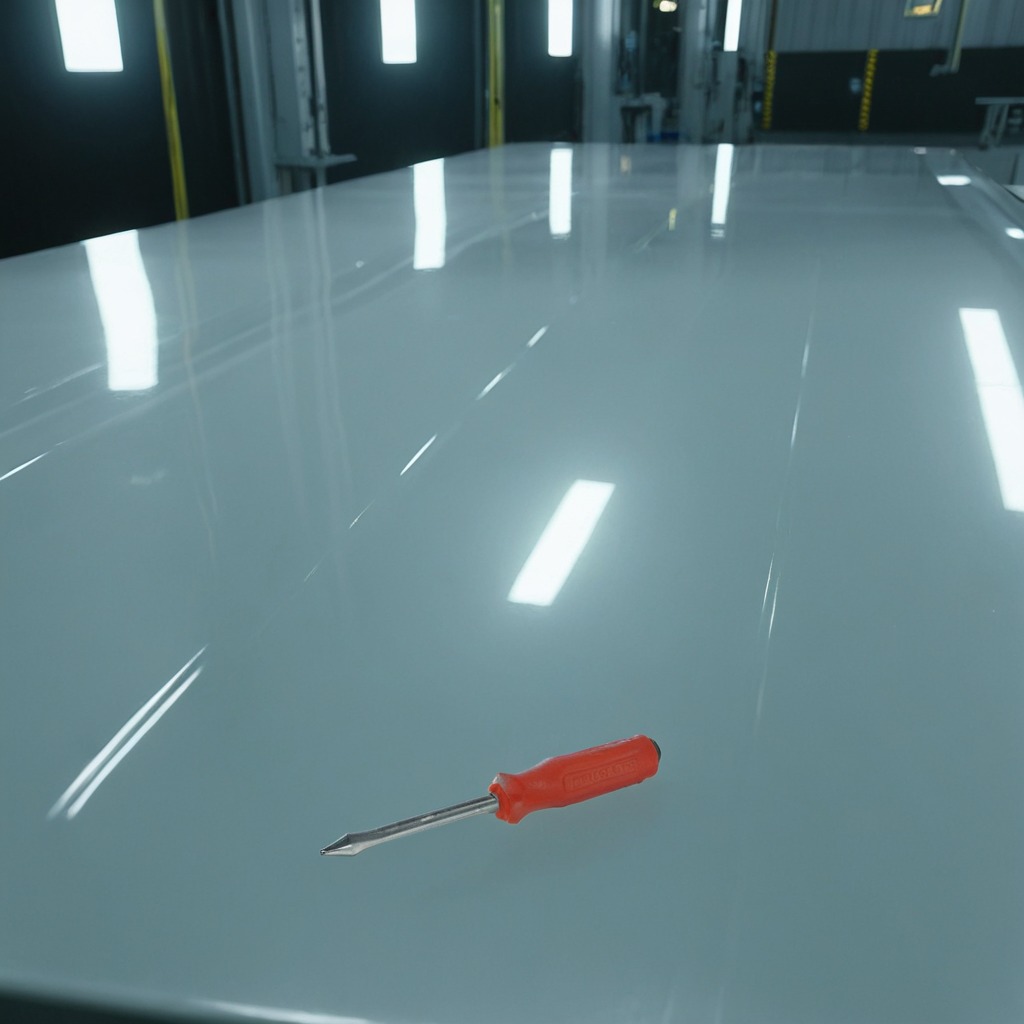
A screwdriver is lying on the table.